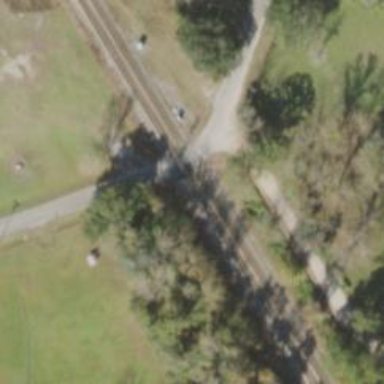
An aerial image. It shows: Level crossing on the railway with lights.